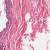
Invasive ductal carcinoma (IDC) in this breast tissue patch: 0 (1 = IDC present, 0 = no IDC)